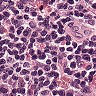
Metastatic tissue present: no